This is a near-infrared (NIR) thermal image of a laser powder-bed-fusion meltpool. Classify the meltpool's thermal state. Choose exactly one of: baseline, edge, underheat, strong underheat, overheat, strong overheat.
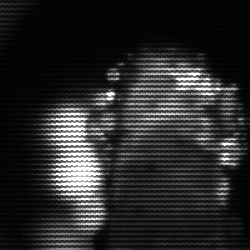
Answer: strong underheat